Interaction volume radius: 5 \u00c5
Interaction volume height: 40 \u00c5
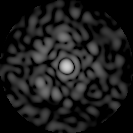
Disorder parameter: 0.776